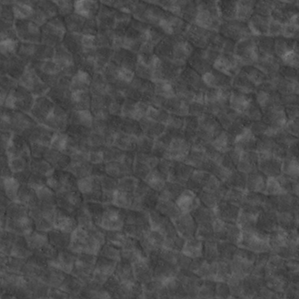
Label: non_frost